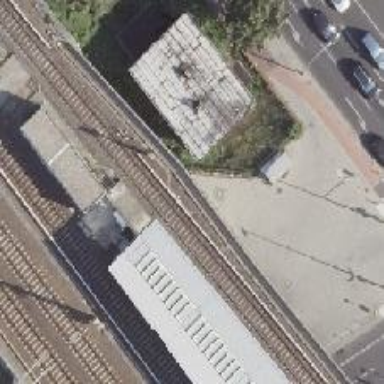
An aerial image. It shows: Railway signal.